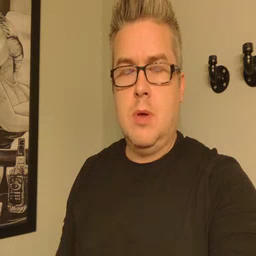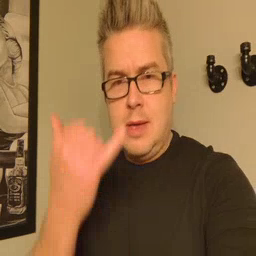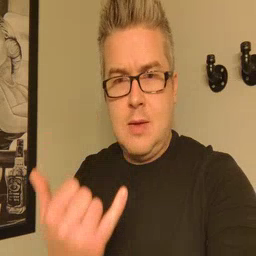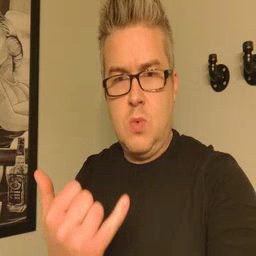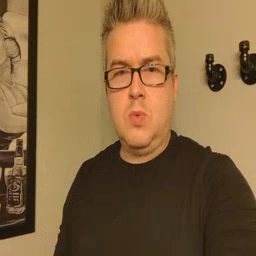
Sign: now